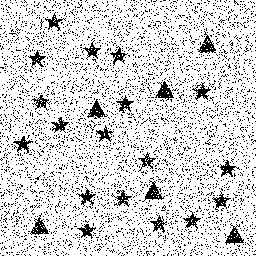
Squares: 0
Triangles: 6
Stars: 18
Total shapes: 24